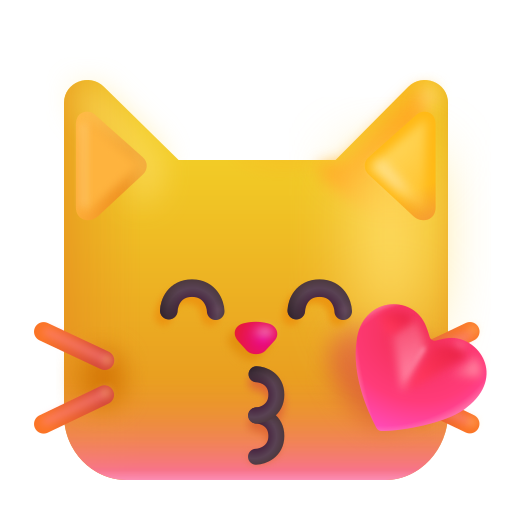
kissing cat color